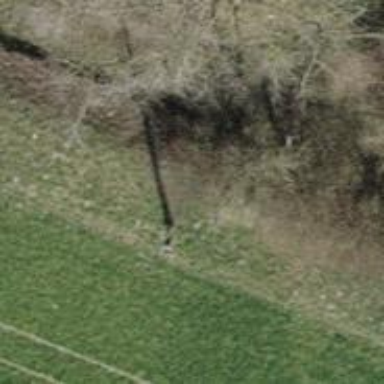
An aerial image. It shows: Concrete power pole.